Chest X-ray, PA view. Patient: 75 years old, sex F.
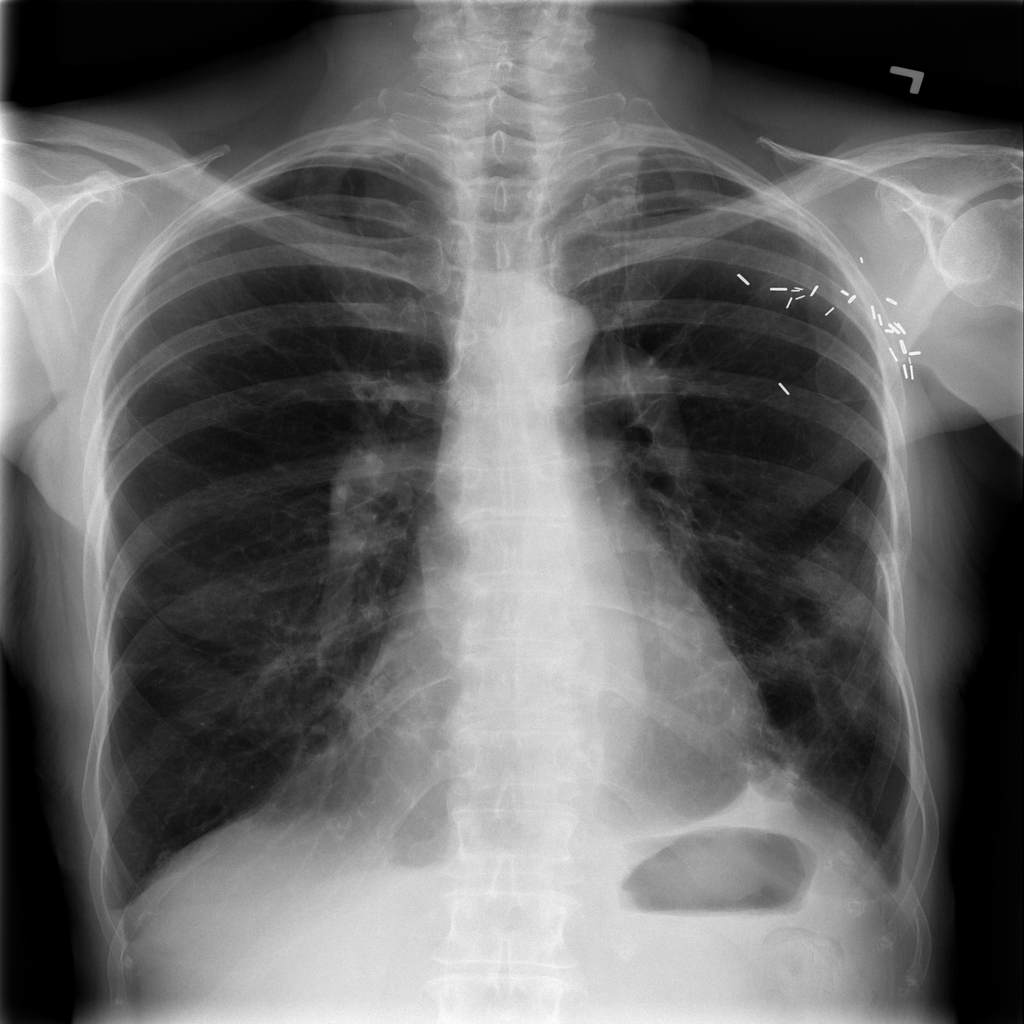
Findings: Effusion, Infiltration